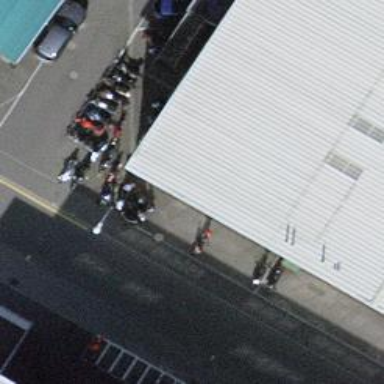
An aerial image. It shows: Motorcycle shop.